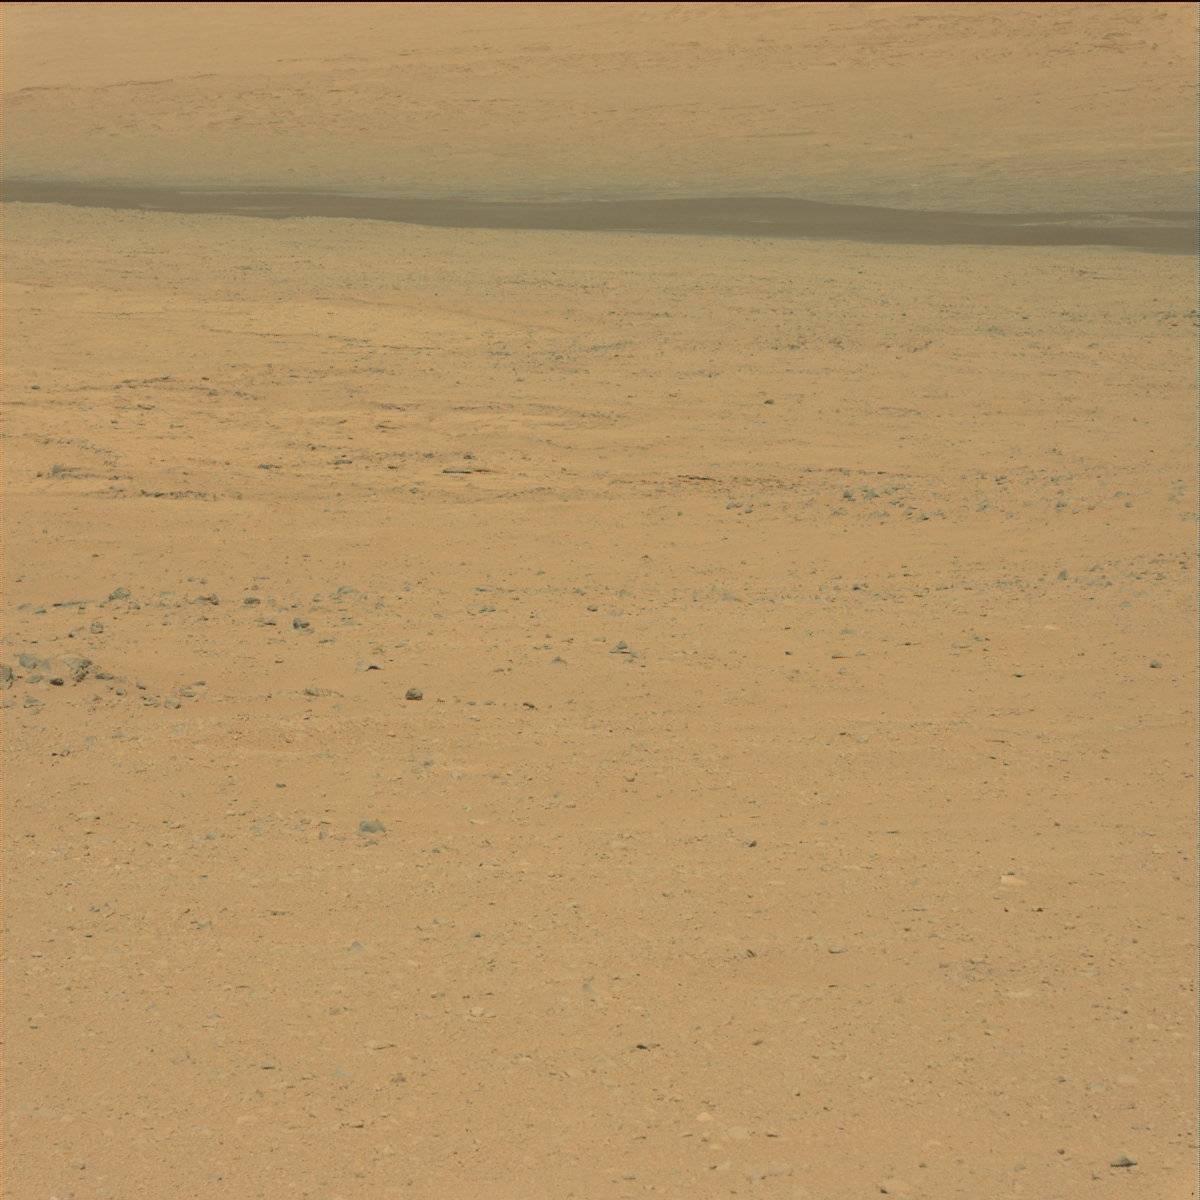
Terrain classes present: Bedrock, Ridge, Rock, Sand / Soil